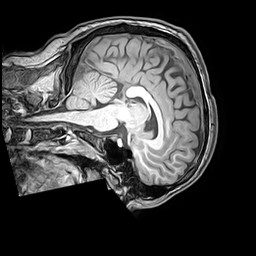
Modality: T1w
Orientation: sagittal
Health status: healthy
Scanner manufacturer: philips
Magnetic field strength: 3 T
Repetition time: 0.007351 s
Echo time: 0.003269 s